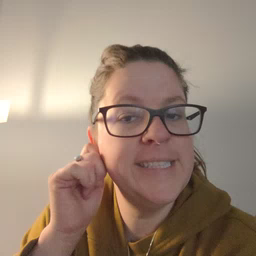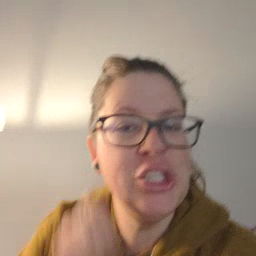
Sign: ear